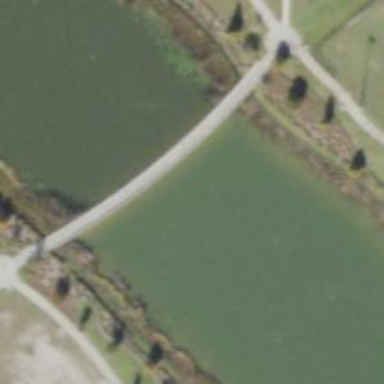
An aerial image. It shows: Footway road leading to dam on waterway.